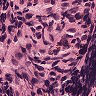
Metastatic tissue present: no